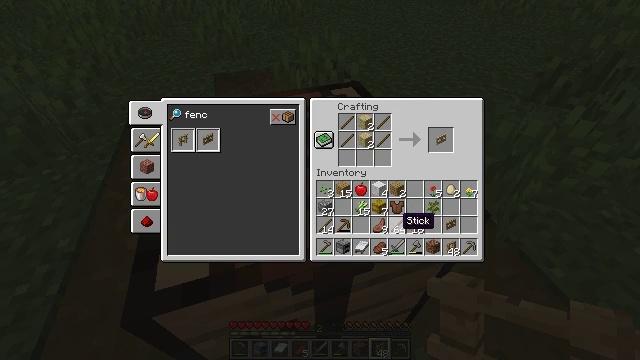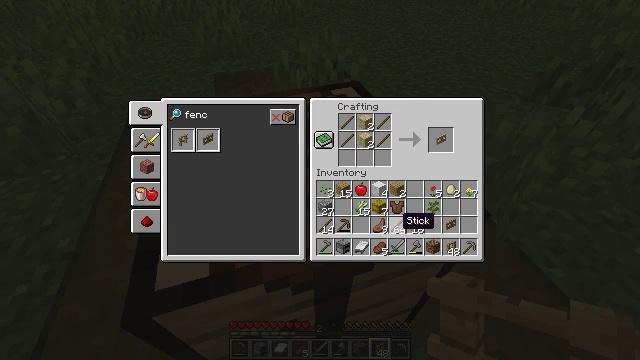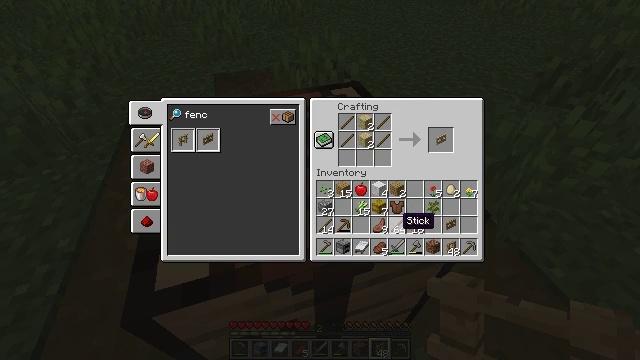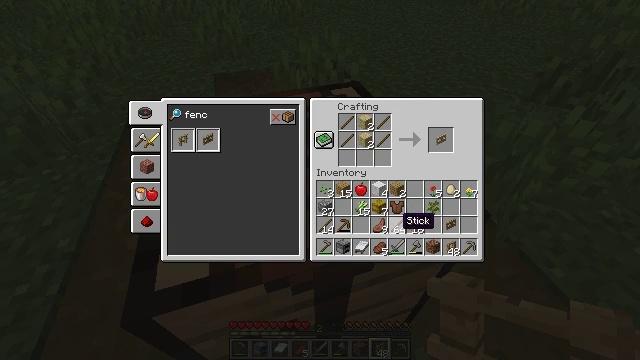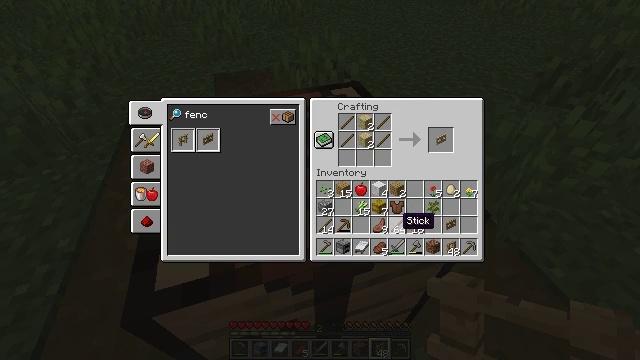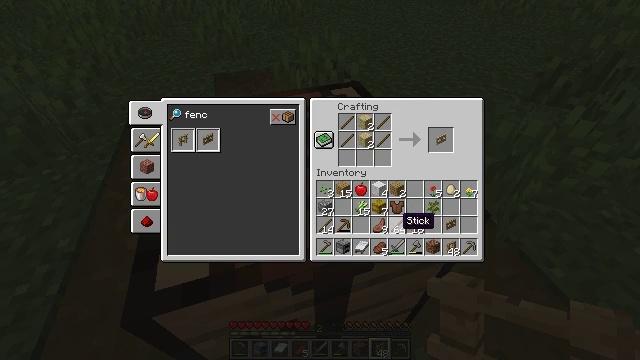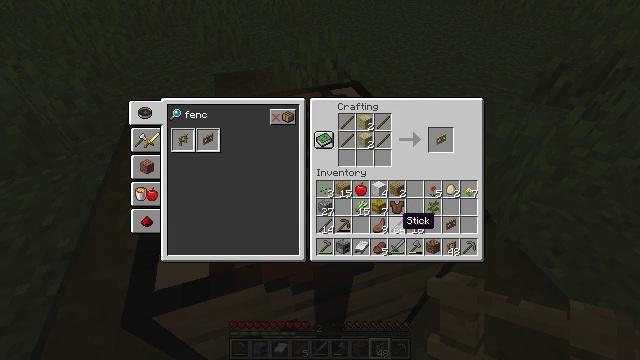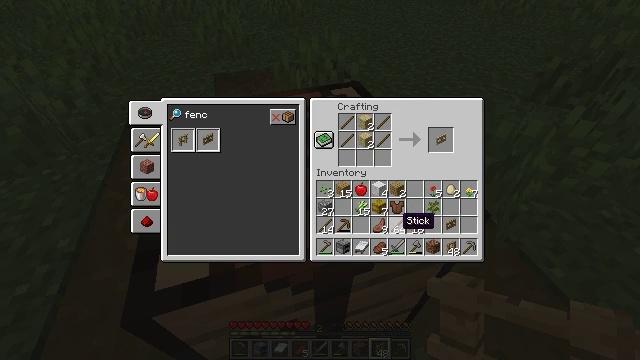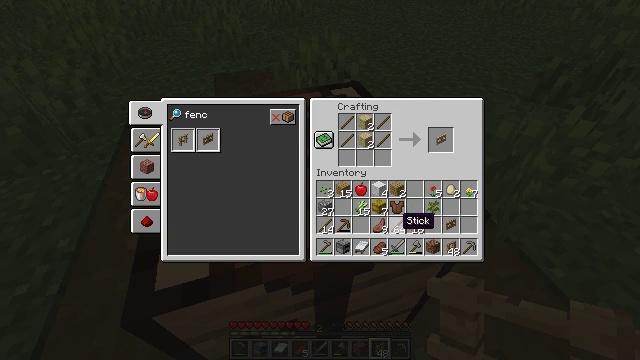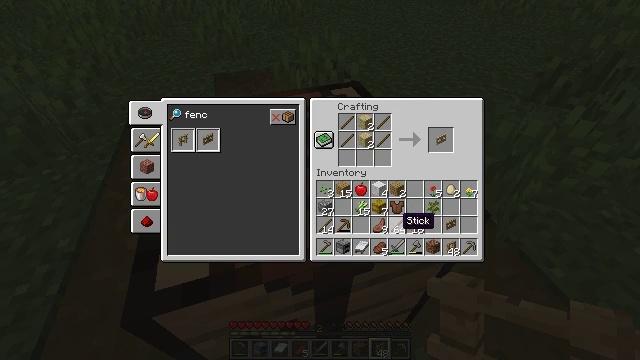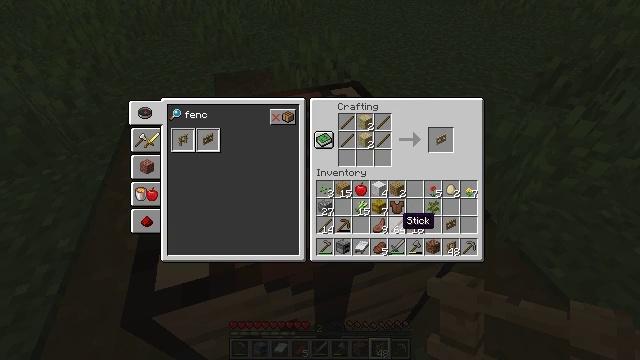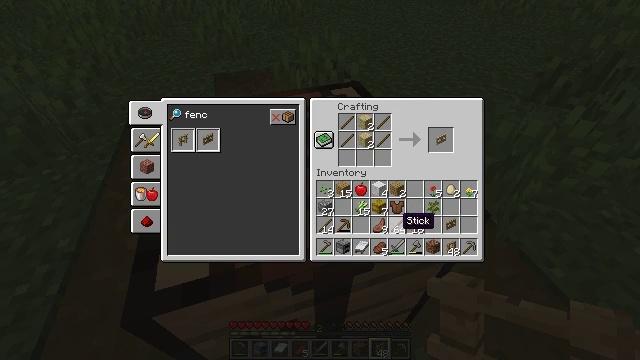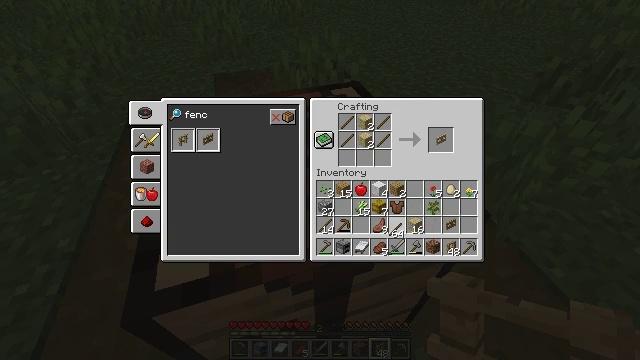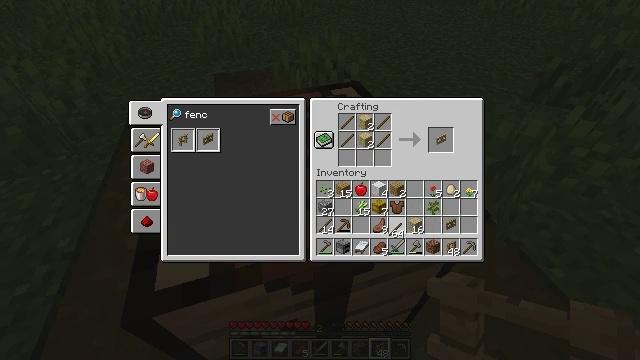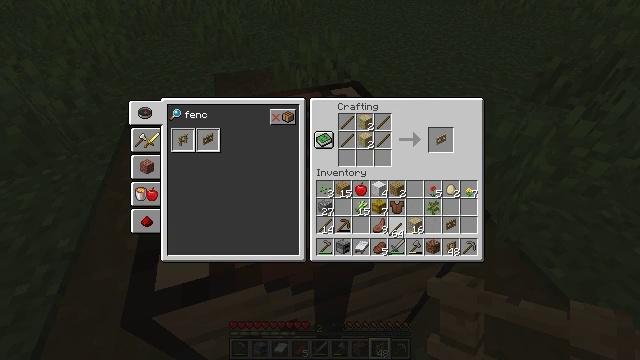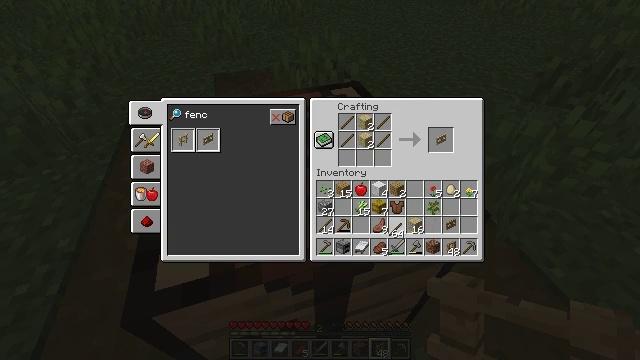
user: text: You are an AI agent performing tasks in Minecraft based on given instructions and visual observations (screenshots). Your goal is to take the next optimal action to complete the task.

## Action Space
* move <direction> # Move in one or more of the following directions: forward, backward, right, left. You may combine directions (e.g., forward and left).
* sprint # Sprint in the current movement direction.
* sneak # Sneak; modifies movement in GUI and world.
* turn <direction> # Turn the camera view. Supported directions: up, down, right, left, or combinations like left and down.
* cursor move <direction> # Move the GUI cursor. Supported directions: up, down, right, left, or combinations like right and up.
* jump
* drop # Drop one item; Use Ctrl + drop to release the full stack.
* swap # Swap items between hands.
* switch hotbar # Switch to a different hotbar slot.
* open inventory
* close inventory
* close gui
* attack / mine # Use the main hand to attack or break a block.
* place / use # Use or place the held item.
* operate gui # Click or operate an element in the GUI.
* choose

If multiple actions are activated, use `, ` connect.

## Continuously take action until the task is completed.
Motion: motion action
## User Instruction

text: Create a birch fence gate with the proper recipe.
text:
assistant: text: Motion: no_op
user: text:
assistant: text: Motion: no_op
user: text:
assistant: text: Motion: no_op
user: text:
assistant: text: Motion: no_op
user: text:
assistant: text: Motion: no_op
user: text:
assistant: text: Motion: no_op
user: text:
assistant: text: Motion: no_op
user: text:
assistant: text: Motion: no_op
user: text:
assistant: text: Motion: no_op
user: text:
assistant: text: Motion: no_op
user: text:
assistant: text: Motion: no_op
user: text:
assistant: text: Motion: no_op
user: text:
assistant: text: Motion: no_op
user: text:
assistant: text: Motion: no_op
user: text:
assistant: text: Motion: no_op
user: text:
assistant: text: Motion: no_op
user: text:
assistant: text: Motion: no_op
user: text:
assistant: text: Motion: no_op
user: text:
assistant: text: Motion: no_op
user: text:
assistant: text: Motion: no_op
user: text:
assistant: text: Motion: no_op
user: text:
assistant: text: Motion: no_op
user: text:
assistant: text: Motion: no_op
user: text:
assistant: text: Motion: no_op
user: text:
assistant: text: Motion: operate gui
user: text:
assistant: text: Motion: operate gui
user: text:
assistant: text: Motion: operate gui
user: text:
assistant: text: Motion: no_op
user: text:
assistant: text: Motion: cursor move left and up
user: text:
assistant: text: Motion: cursor move left and up